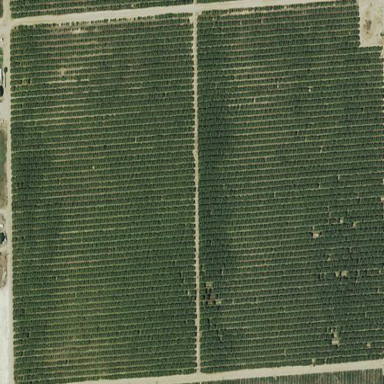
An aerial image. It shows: Almond orchard with rows of almond trees.